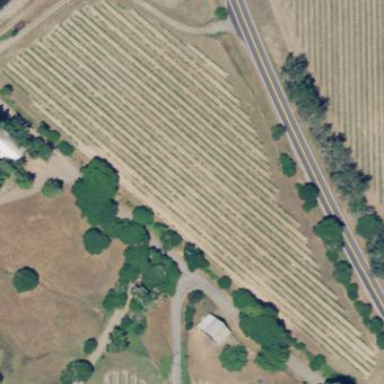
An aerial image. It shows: Vineyard where grapes are grown.